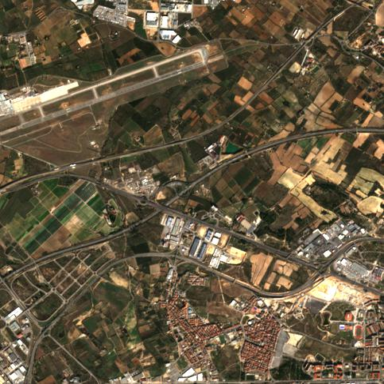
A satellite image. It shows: International public aerodrome (airport).